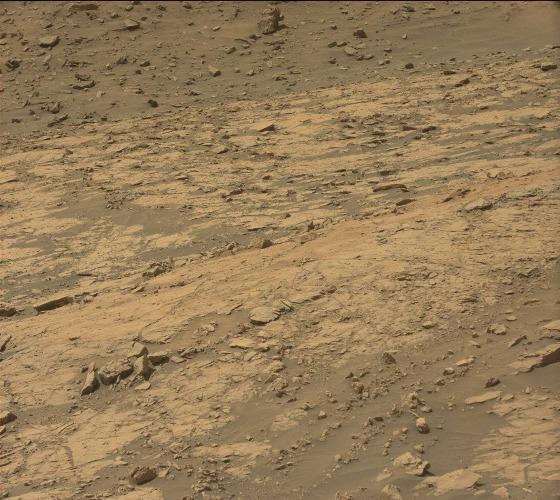
Terrain classes present: Bedrock, Gravel / Sand / Soil, Rock